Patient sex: M
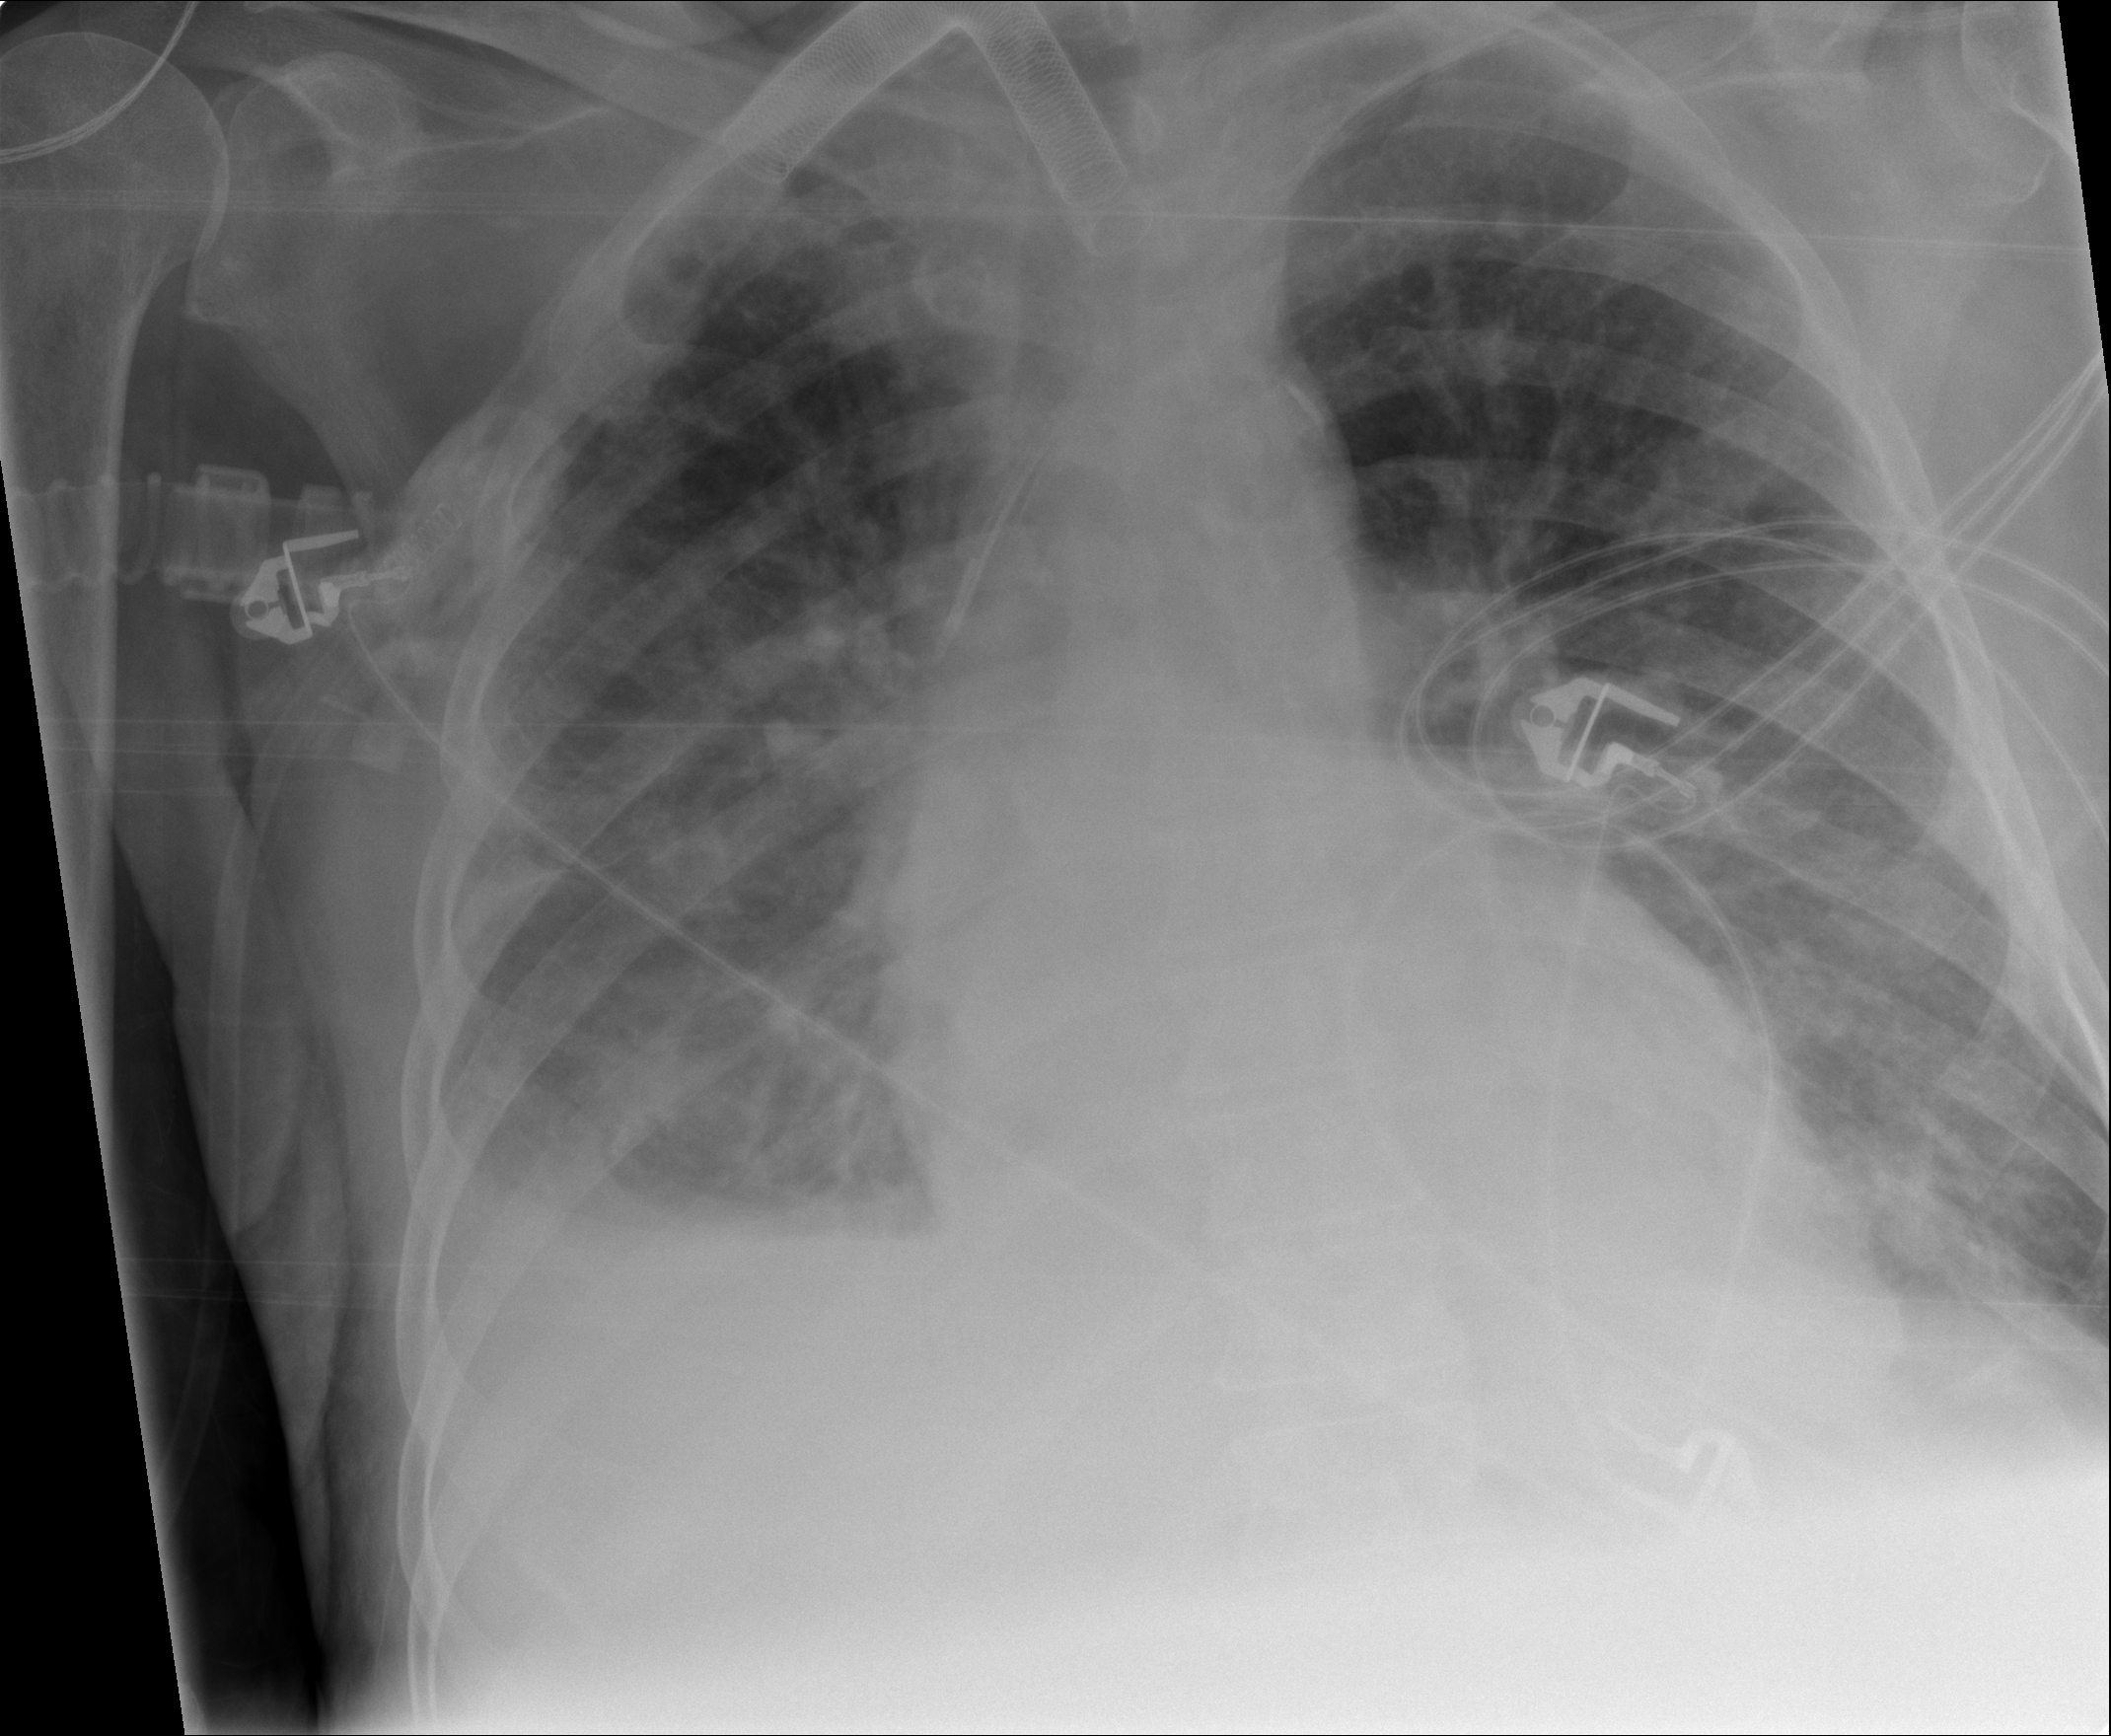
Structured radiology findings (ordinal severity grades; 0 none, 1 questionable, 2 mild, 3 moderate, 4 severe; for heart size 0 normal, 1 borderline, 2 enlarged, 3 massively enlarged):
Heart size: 1
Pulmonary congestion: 3
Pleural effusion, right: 3
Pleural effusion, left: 0
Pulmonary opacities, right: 3
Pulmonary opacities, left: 3
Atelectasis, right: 3
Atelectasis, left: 2